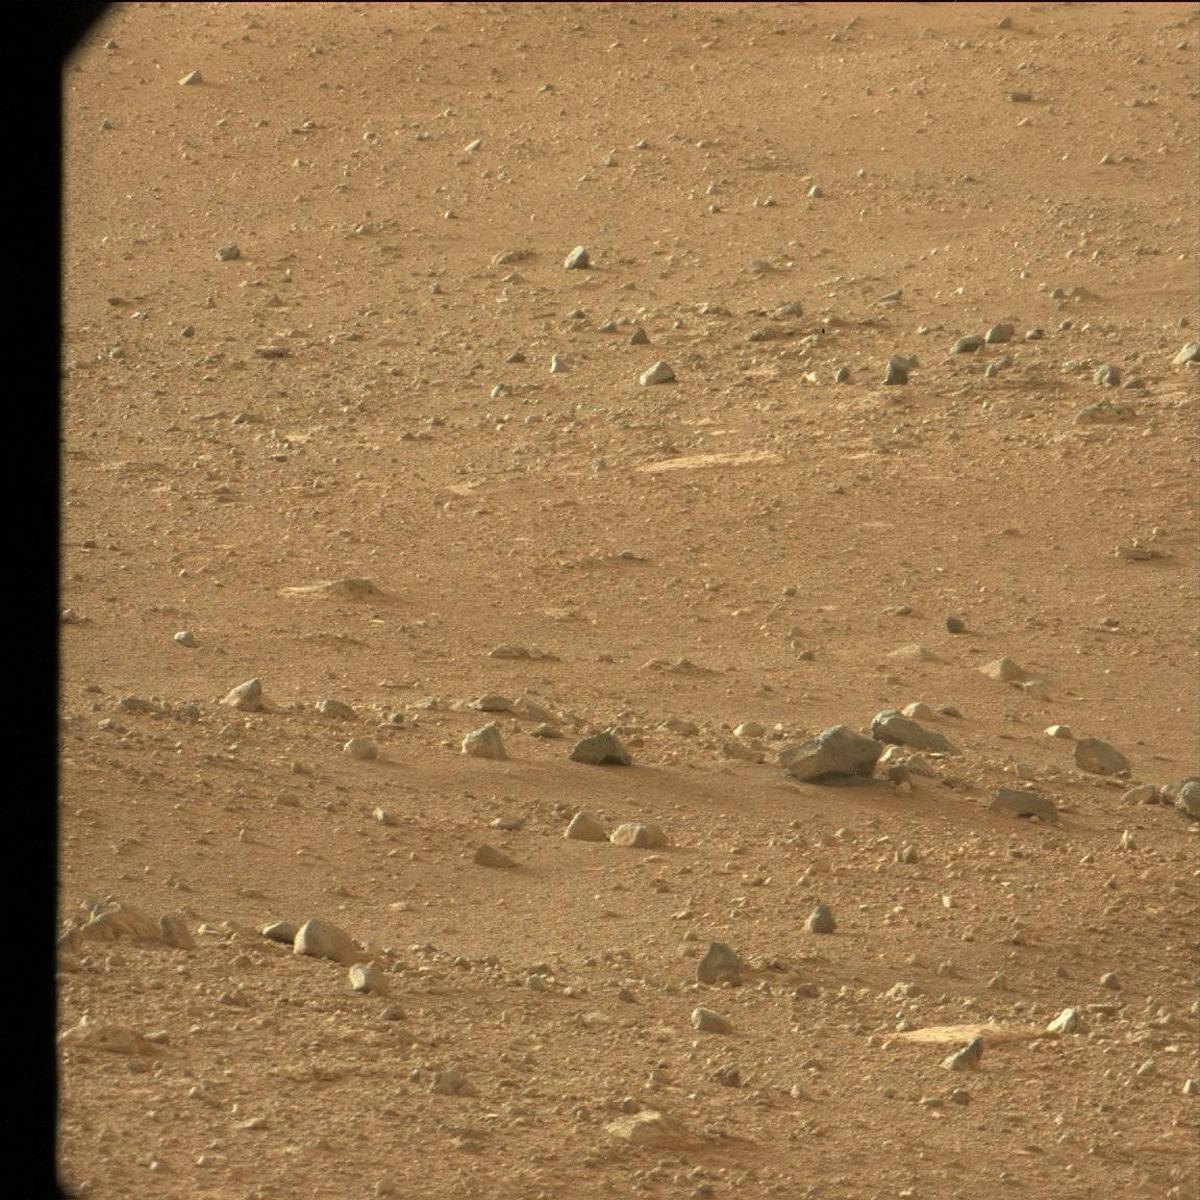
Terrain classes present: Bedrock, Rock, Sand / Soil